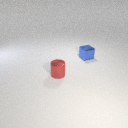
small blue metal cube to the right of small red metal cylinder